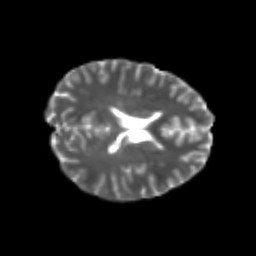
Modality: T2w
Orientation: axial
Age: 23
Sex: male
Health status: healthy
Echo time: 0.074 s